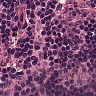
Metastatic tissue present: no